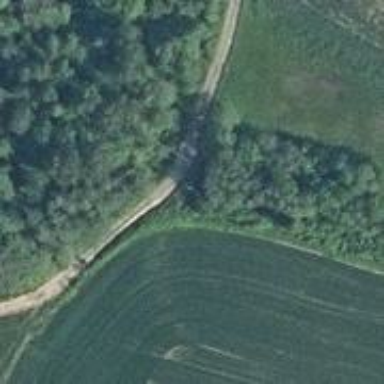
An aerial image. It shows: Culvert tunnel.